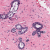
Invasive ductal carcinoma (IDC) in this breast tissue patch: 0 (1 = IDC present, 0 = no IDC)